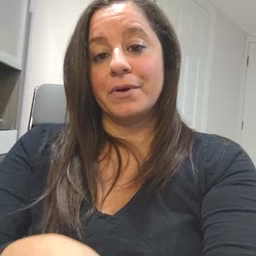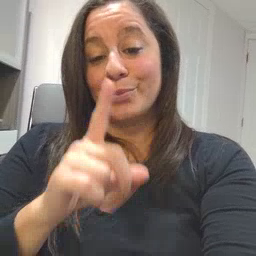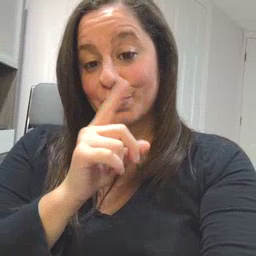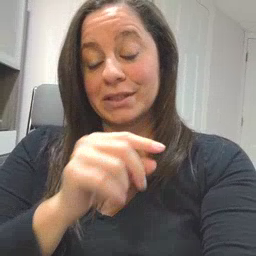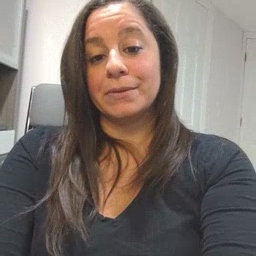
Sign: pretend